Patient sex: M
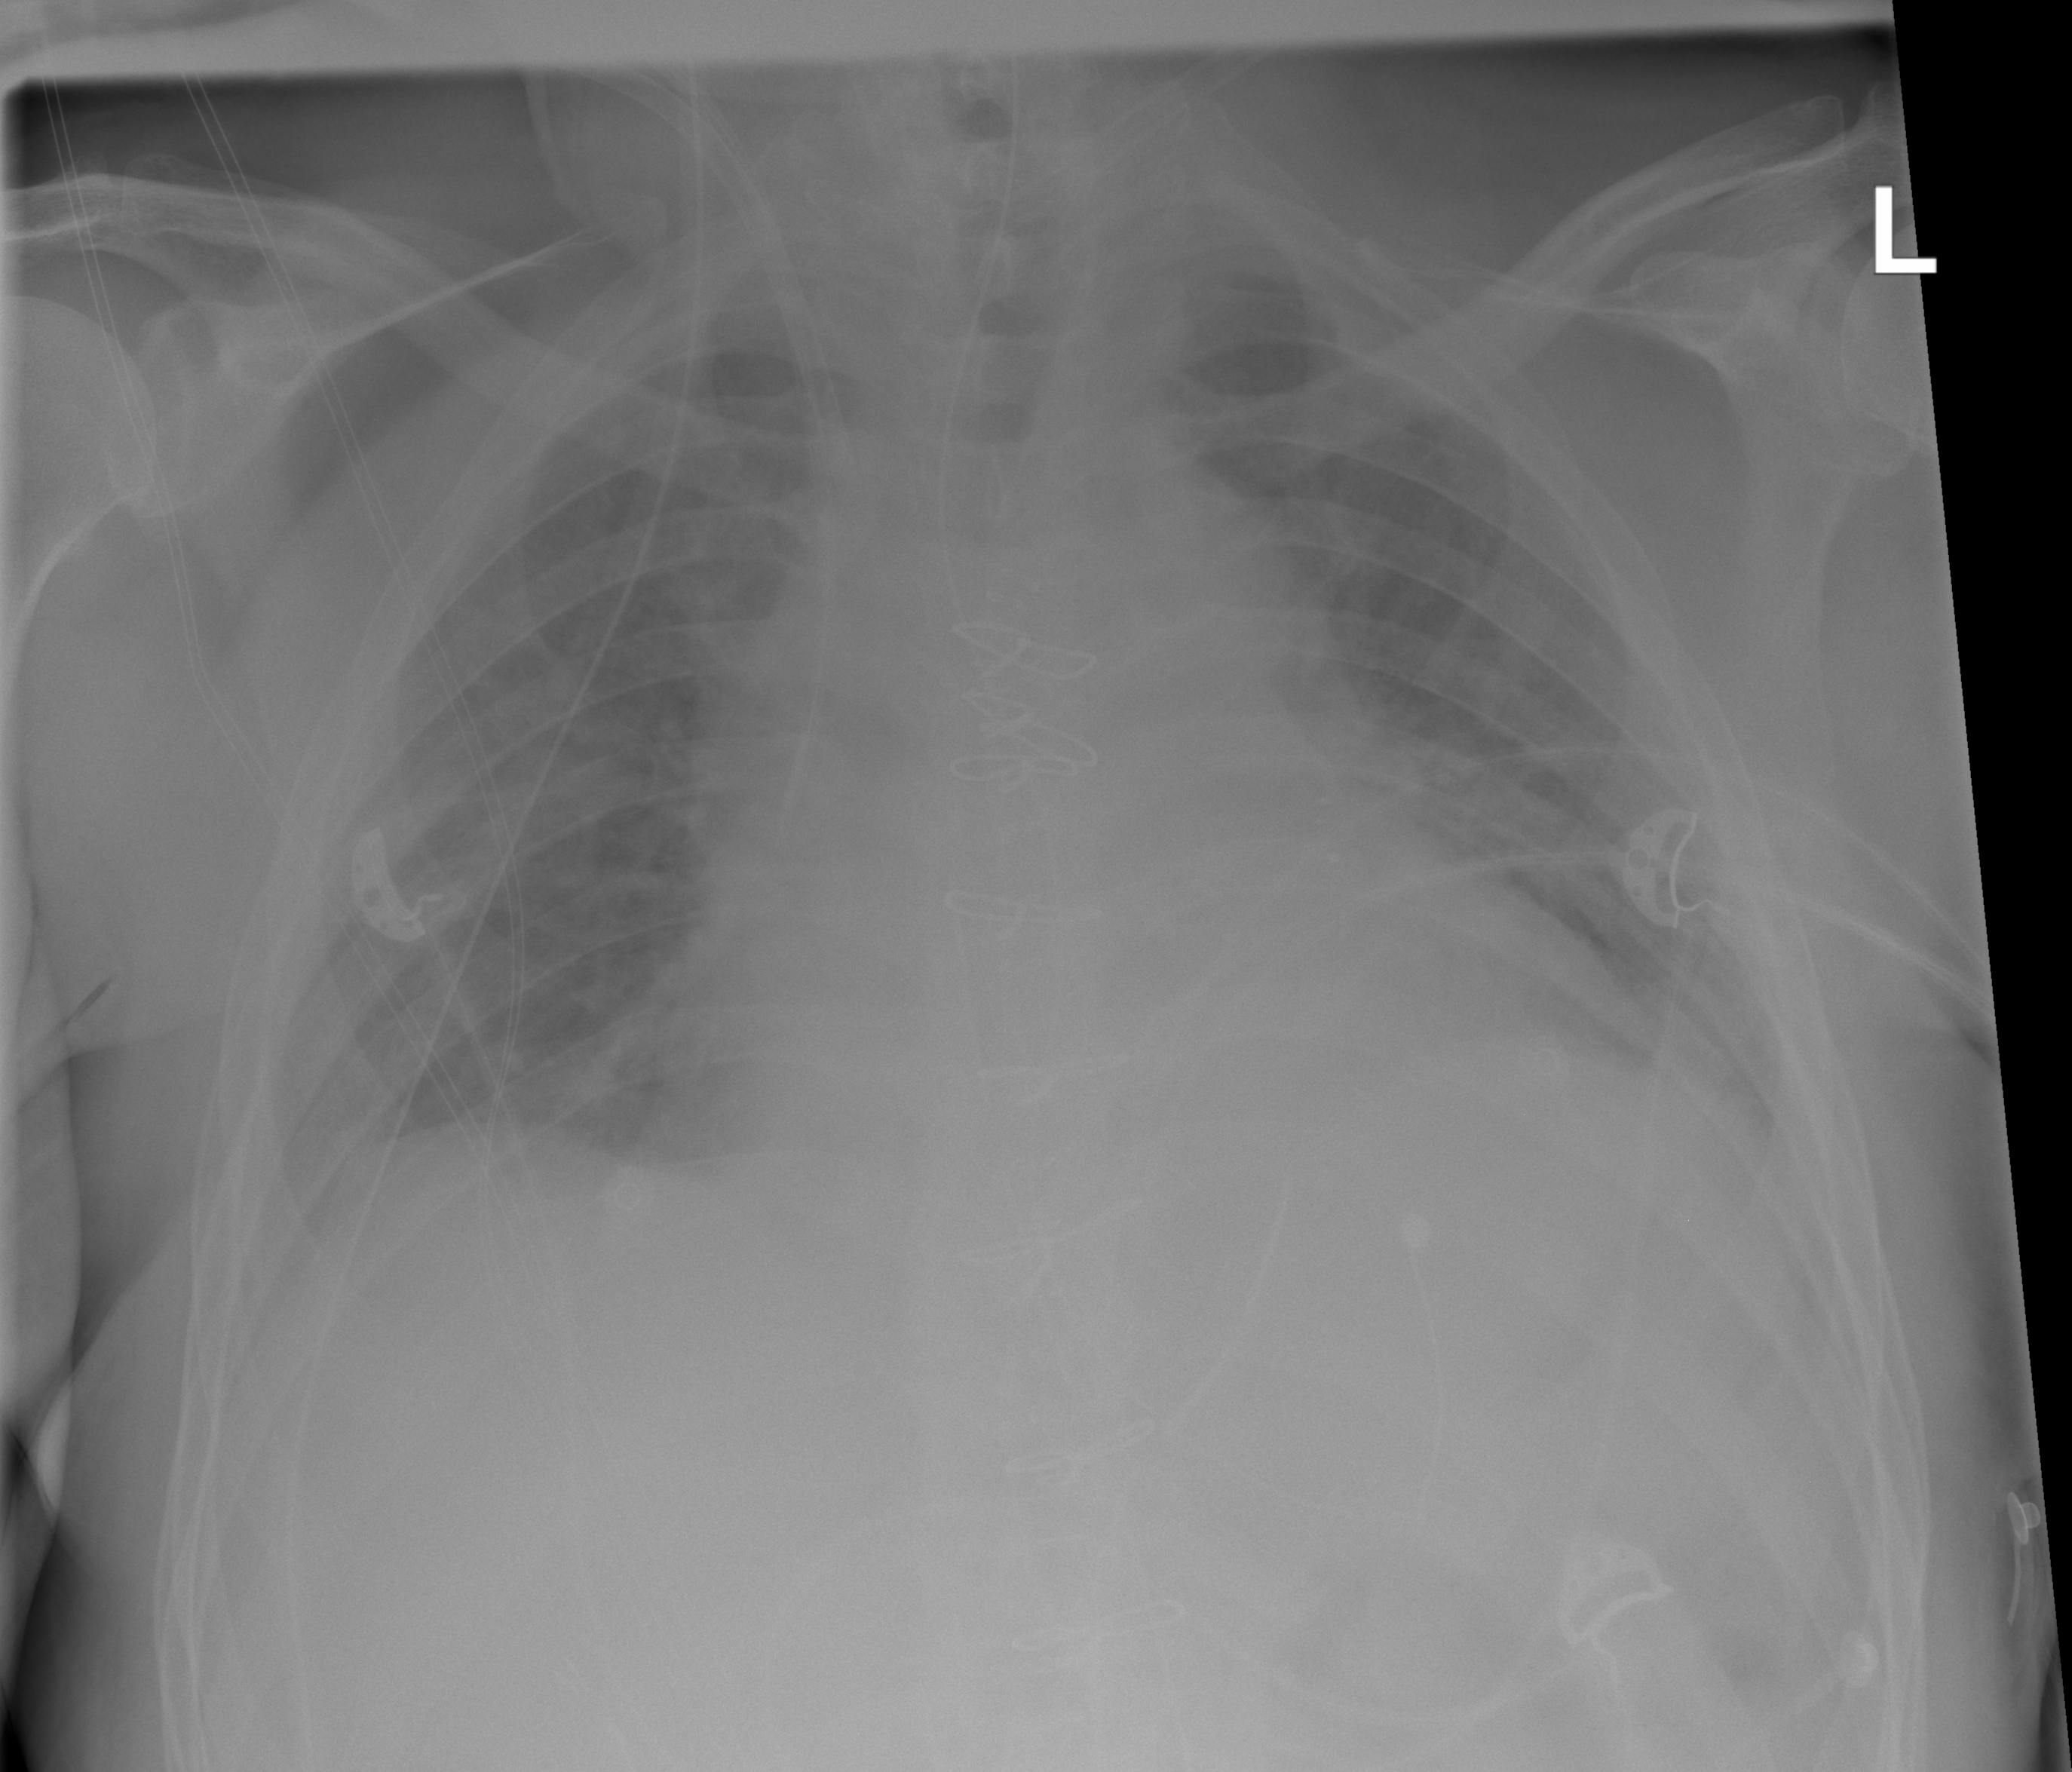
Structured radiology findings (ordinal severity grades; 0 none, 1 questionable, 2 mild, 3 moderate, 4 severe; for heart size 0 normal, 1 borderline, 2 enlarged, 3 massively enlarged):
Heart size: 2
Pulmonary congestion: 2
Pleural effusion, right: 0
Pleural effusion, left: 2
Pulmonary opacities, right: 0
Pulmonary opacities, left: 0
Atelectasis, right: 0
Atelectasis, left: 2